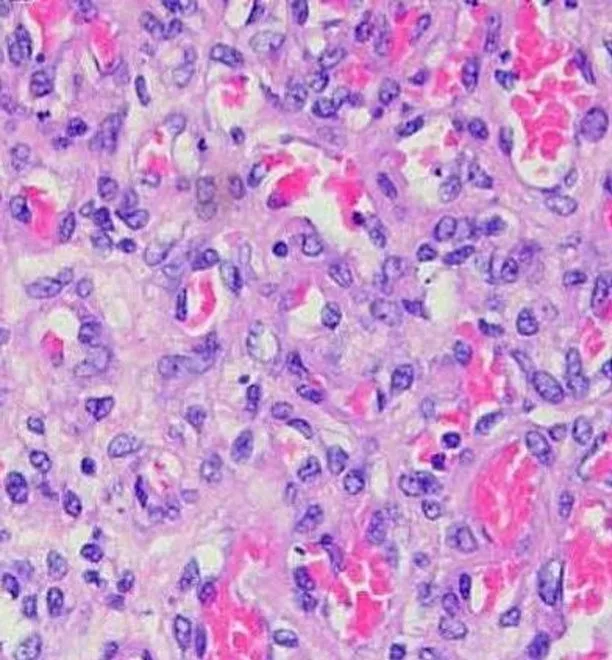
histologic feature of chorioangioma (hematoxylin-eosin stain).
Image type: pathology (h&e)